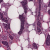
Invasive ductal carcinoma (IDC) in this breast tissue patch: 1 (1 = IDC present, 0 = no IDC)